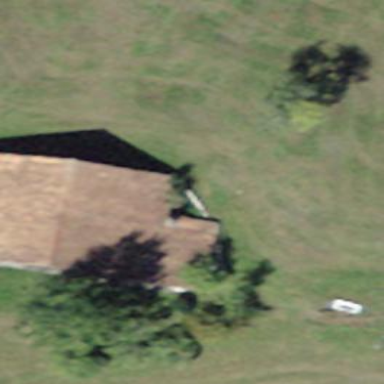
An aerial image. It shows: Farm building.